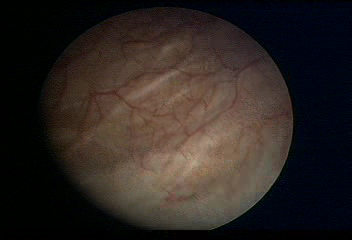
Modality: WLC
Class: Normal mucosa
Bladder cancer association: No